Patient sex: F
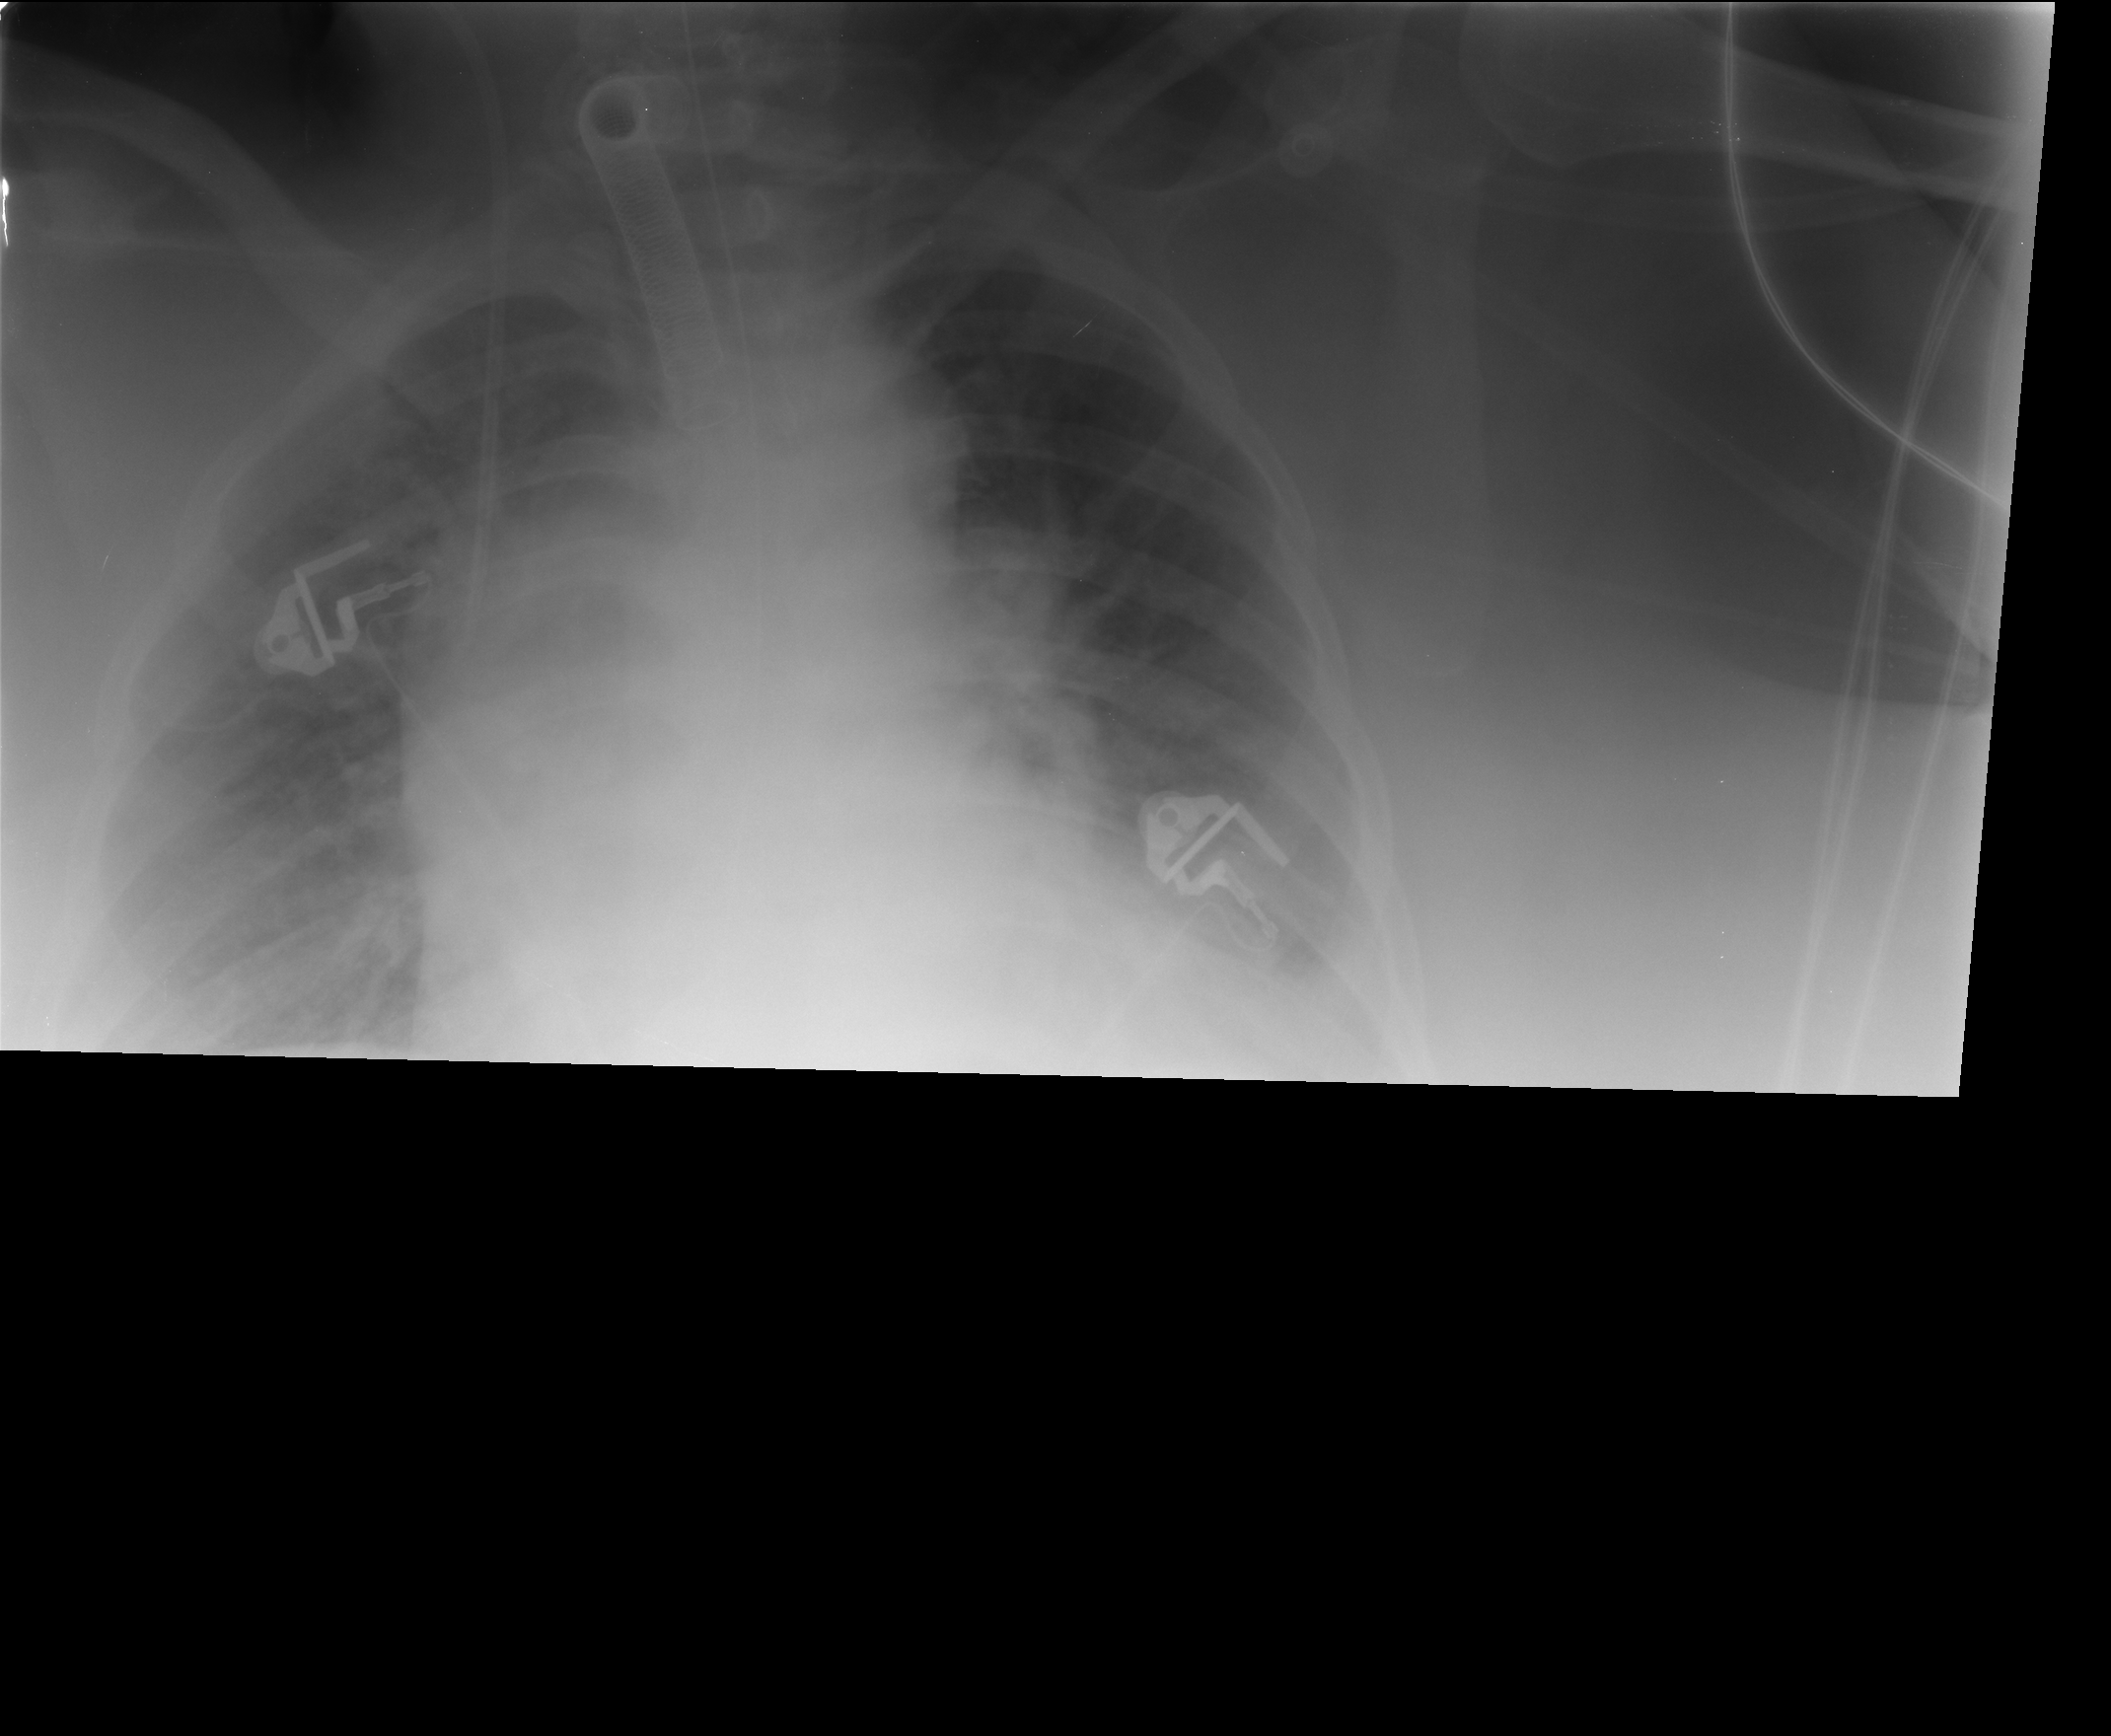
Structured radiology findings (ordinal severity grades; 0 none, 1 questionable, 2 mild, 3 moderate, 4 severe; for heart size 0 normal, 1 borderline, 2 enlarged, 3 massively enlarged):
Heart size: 2
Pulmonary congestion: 3
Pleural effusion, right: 2
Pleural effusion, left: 2
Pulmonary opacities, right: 2
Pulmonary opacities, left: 0
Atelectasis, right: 2
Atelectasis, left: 2